Question: I want to create a panel that shows all the dashboards. This panel is created in another dashboard which I don't want to be present in the list, and it(the dashboard which I want to be absent) is the landing page, starred.
I tried editing the JSON but could not understand to go through/around it.
The panel JSON is:
'''
{
"cacheTimeout": null,
"description": "A service status dashboard for ZCash Ongoing Services",
"folderId": null,
"gridPos": {
"h": 12,
"w": 12,
"x": 12,
"y": 8
},
"headings": false,
"id": 2,
"limit": 10,
"links": [],
"options": {},
"query": "",
"recent": false,
"search": true,
"starred": false,
"tags": [],
"timeFrom": null,
"timeShift": null,
"title": "ZEC Service Status Dashboard",
"type": "dashlist"
}
'''
As of now, the panel looks like this:
. And this is in the dashboard: "ZCash service status dashboard". I want this dashboard to be removed from the dashboard list shown here.
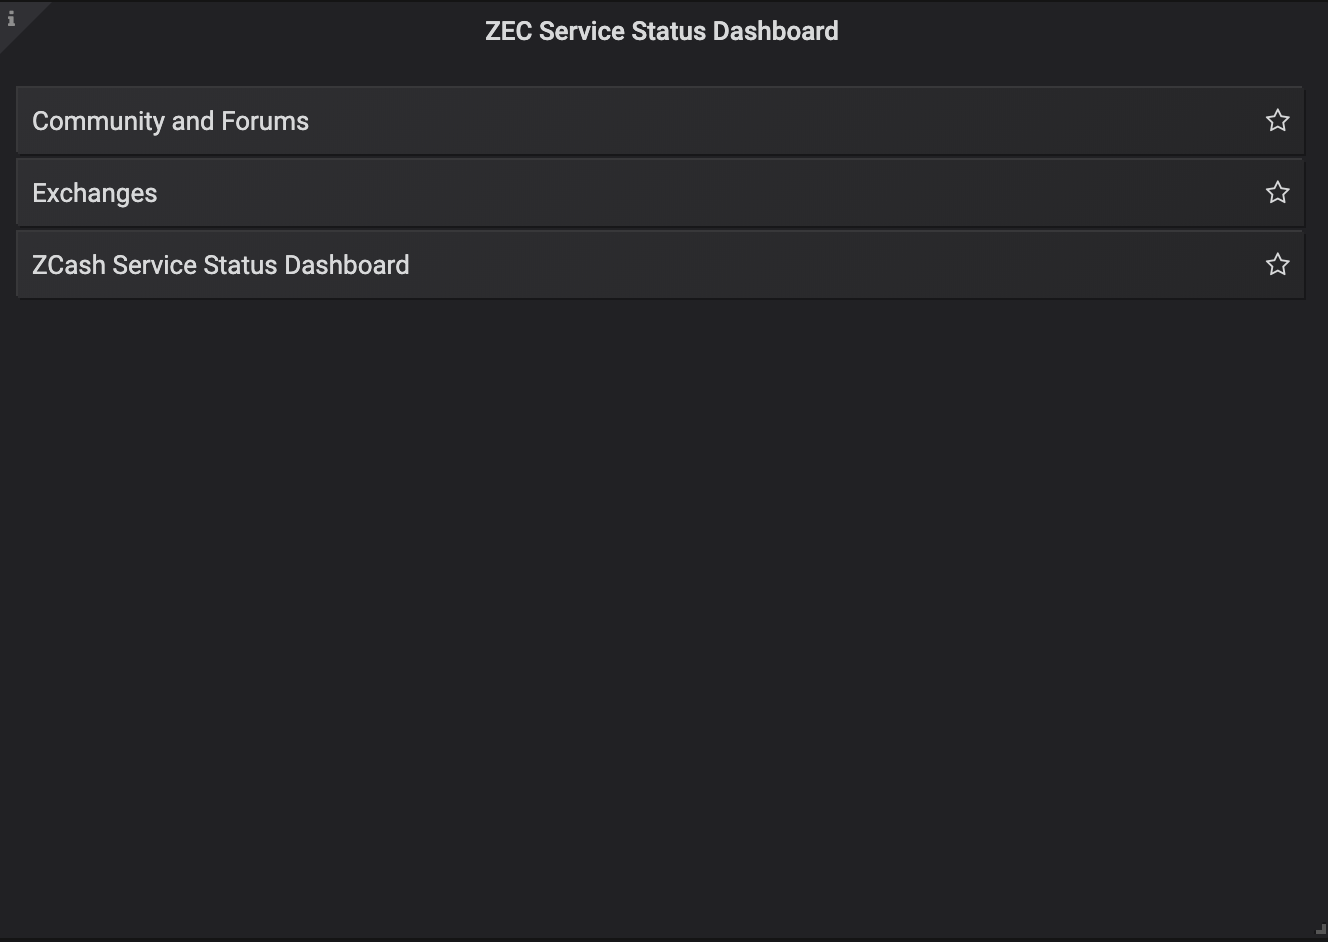
Answer: This can be achieved by having the landing dashboard in a separate folder.
Go to Settings of your landing dashboard and click on the dropdown list next to the 'Folder' option under 'General'. Now, click on the option '-- New Folder --', give a name for your new folder and click .
Now, modify the 'folderId' attribute in your panel JSON to have value '0' (assuming you have 2 folders and the landing dashboard which you don't want to be present in the list is present in the second folder), or go the 'Options' tab in the edit section of your panel and select the folder from the dropdown list which contains all dashboards except the landing dashboard. This will give you a panel that shows all the dashboards except the dashboard it is created in.